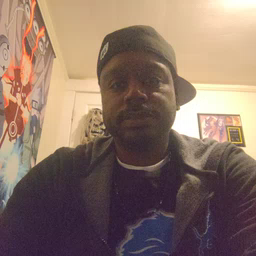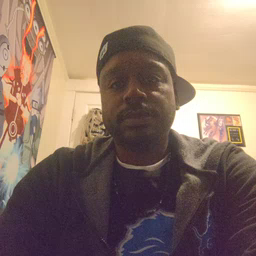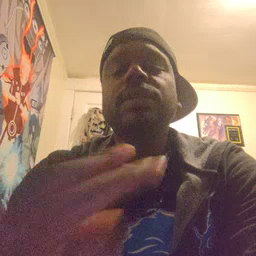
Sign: stuck